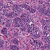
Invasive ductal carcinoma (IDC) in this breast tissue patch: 1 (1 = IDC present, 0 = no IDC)